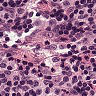
Metastatic tissue present: no